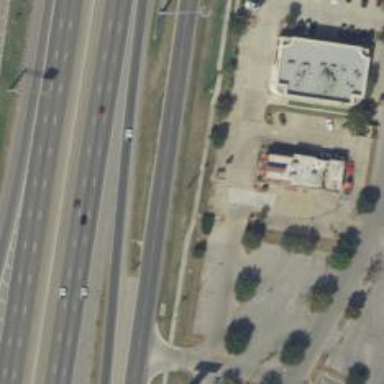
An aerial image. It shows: The East sidewalk of I35 is asphalt footway.